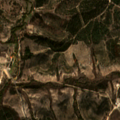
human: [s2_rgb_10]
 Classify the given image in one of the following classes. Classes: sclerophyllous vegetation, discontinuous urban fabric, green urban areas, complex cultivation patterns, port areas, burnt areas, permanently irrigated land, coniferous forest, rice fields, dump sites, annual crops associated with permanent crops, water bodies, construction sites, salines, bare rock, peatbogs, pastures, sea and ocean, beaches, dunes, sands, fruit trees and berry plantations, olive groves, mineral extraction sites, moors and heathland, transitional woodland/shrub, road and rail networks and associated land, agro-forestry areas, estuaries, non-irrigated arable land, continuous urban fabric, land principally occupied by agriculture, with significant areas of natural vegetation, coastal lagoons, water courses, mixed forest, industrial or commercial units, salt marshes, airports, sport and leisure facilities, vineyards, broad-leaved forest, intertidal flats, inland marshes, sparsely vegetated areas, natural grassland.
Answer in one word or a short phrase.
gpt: pastures, complex cultivation patterns, land principally occupied by agriculture, with significant areas of natural vegetation, broad-leaved forest, transitional woodland/shrub